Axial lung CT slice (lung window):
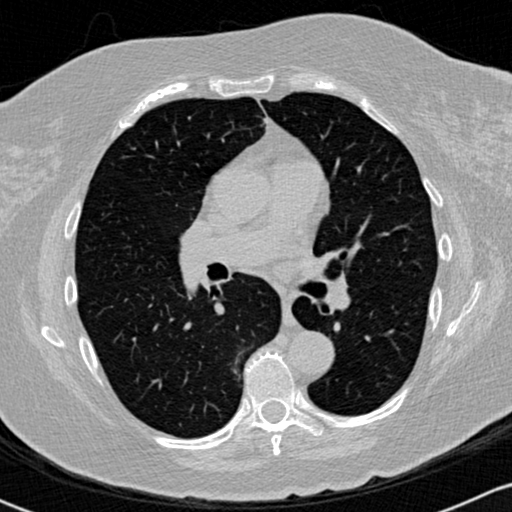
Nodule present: no